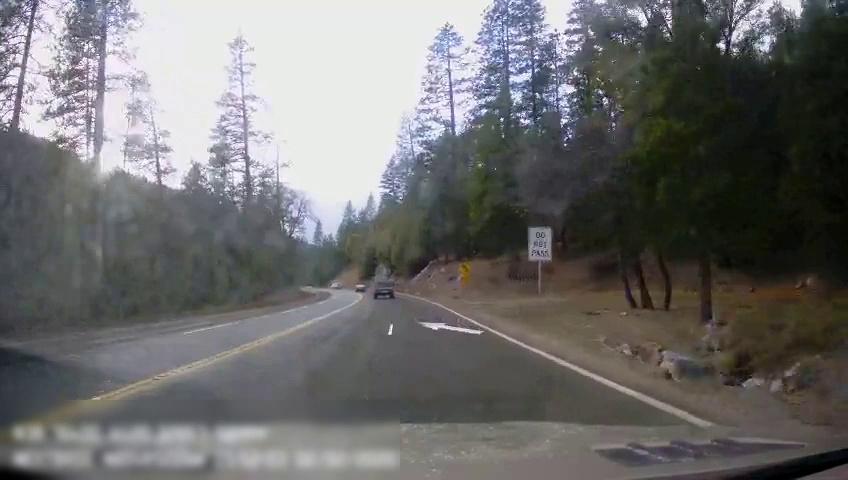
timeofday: Day
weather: Sunny
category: Drivable Space
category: Vehicles | SUV
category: Vehicles | Truck
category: Lanes | Current Lane
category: Lanes | Current Lane
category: Lanes | Opposite Lane
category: Lanes | Opposite Lane
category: Lanes | Opposite Lane
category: Traffic | Signs
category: Traffic | Signs